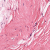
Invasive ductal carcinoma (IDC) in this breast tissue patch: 0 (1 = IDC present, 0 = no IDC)